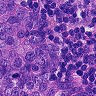
Metastatic tissue present: yes